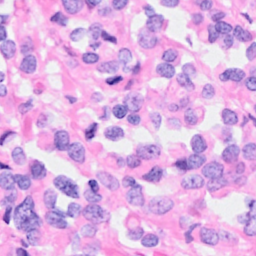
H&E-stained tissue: Breast